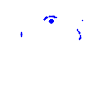
Particle: electron